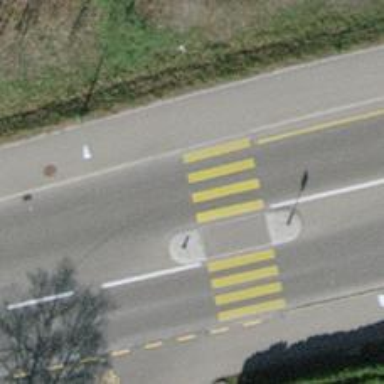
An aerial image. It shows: Crossing with traffic signals and zebra crossing island.